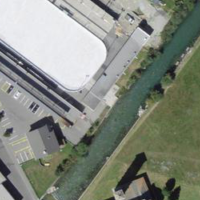
EUNIS habitat code: 54
Species observed at this site:
Fulica atra
Passer domesticus
Bucephala clangula
Syngrapha ain
Mythimna conigera